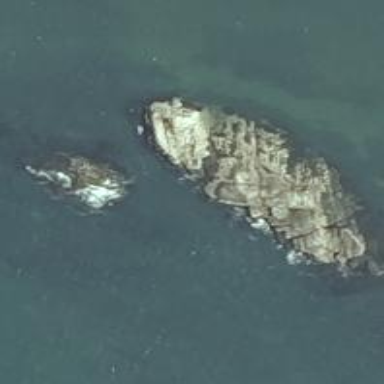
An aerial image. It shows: Islet located along the natural coastline.